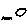
Label: moon